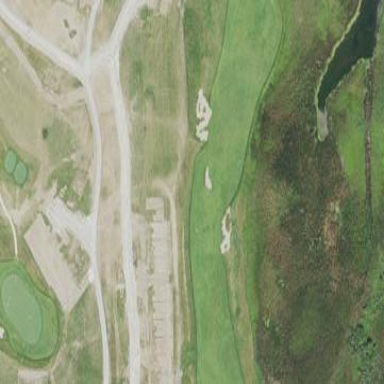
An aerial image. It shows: Area with grass used as rough in golf course.